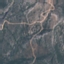
Land use / land cover: HerbaceousVegetation